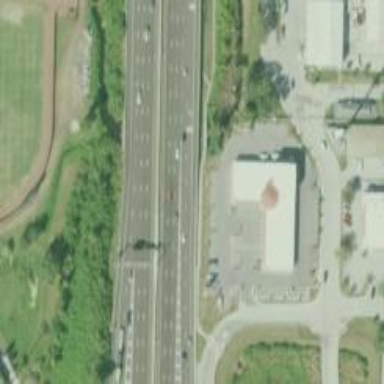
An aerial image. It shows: Motorway junction.